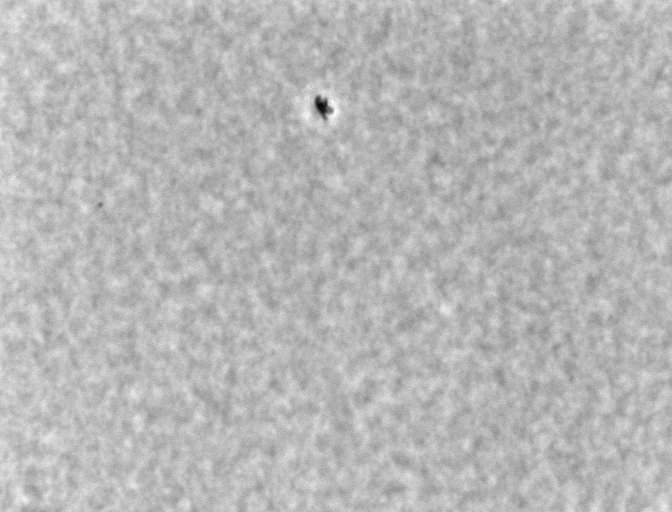
Listeria innocua